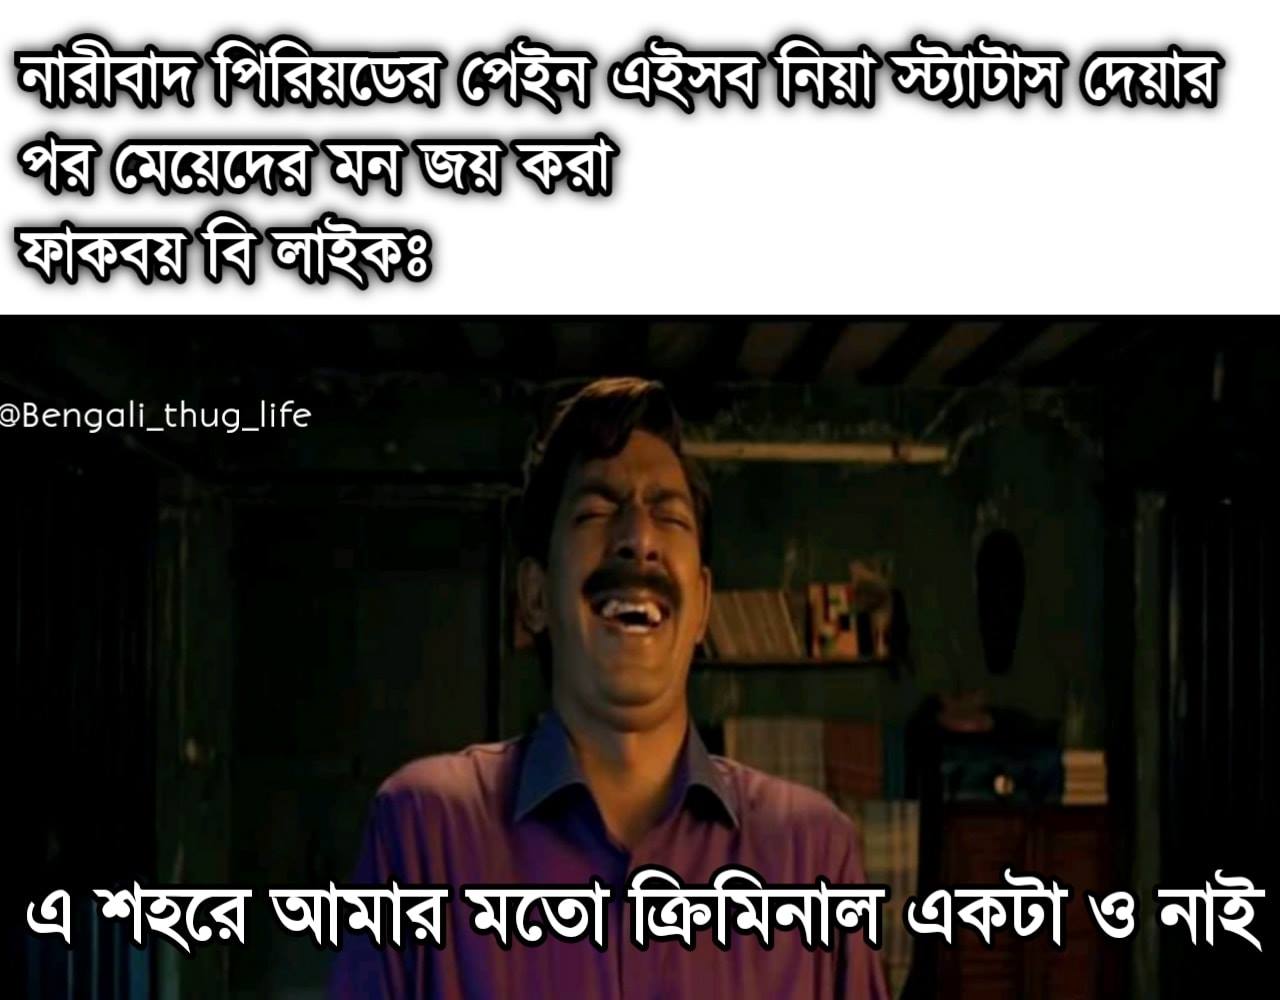
Caption: নারীবাদ পিরিয়ডের পেইন এইসব নিয়া স্ট্যাটাস দেয়ার পর মেয়েদের মন জয় করা  ফাকবয় বি লাইকঃ এ শহরে আমার মতো ক্রিমিনাল একটা ও নাই
Label: hate